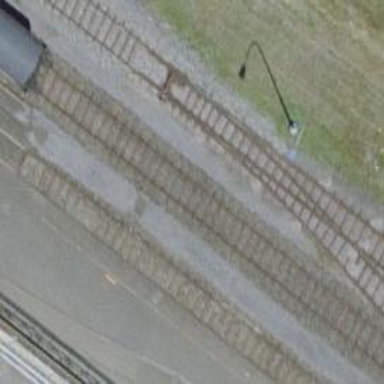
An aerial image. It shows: Railway switch.